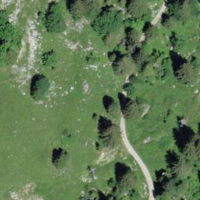
EUNIS habitat code: 24
Species observed at this site:
Saxifraga rotundifolia
Geum rivale